Question: I have this weird problem with paypal_standard in magento:
Sometimes a order gets cancelled automatically, but then the payment arrives.
This fucks up the status completely! The order then is automatically set to complete, but it is not shipped and shipping is not possible (because it is cancelled).
Here is the log from one such order:

What could be the reason for that automatic cancellation?
As you can see, the order was cancelled less than four minutes after creation?!?
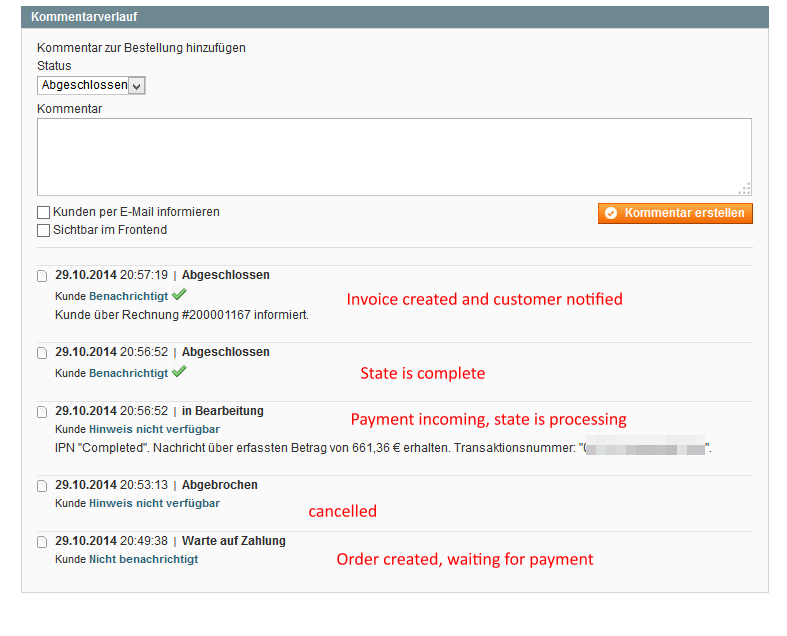
Answer: I was able to reproduce this by clicking on 'cancel' and 'pay now' almost simultaneously on the Paypal payment site. The cancel gets back faster to Magento, resulting in a canceled order. When the IPN arrives, the order is already cancelled.
According to a quick scan of Paypal's documentation it is not possible to reject an IPN. So it seems to me that only way of handling this correctly is to automatically refund the money when the IPN is received on a cancelled order.